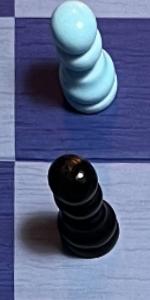
Label: Pawn_Black